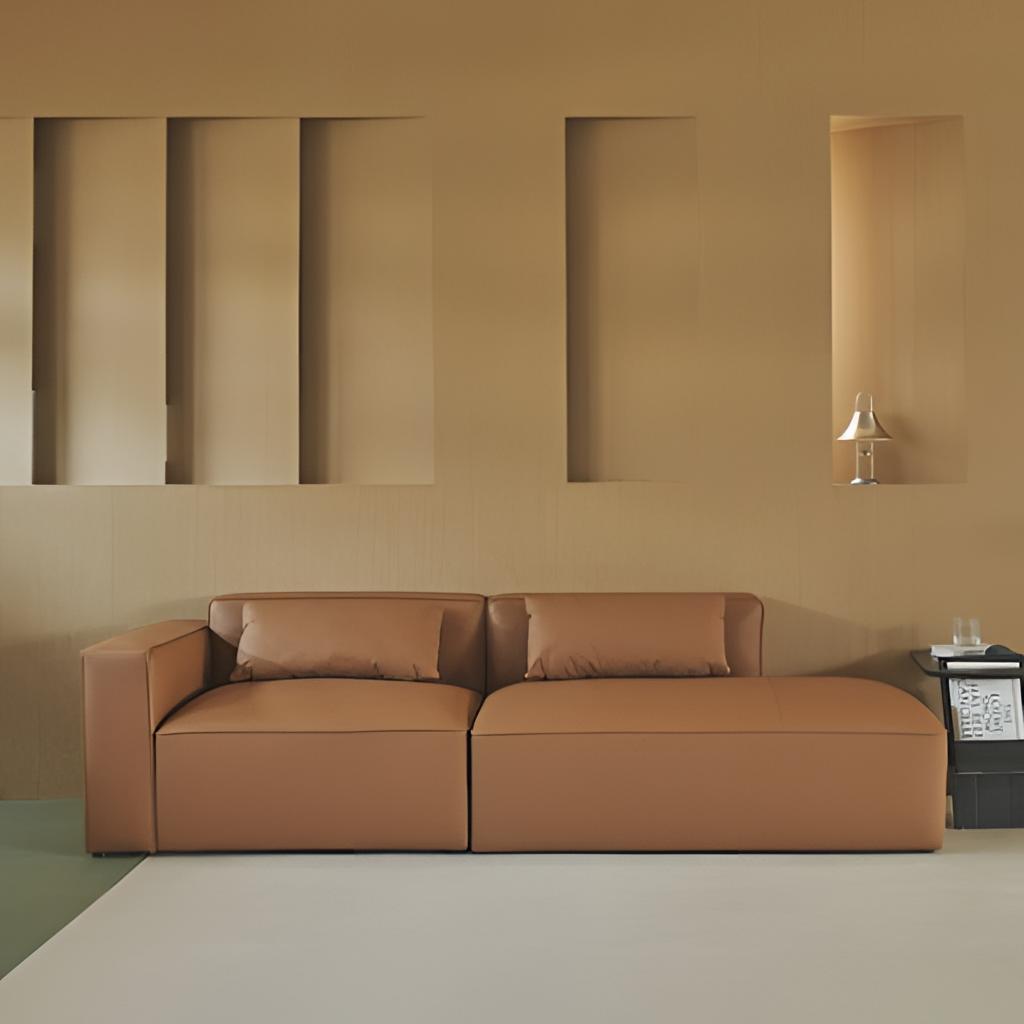
living room, leather sofa, gray concrete flooring, with smooth pattern, paint wallpaper, with solid pattern, minimalist